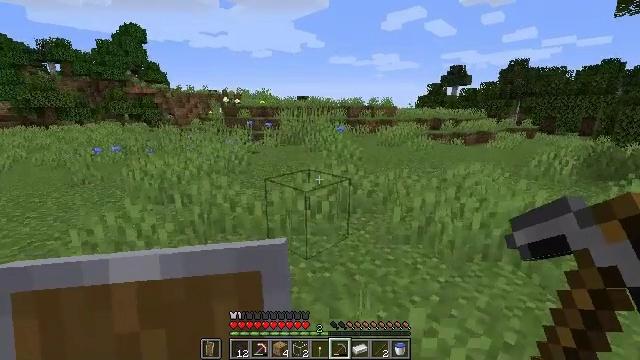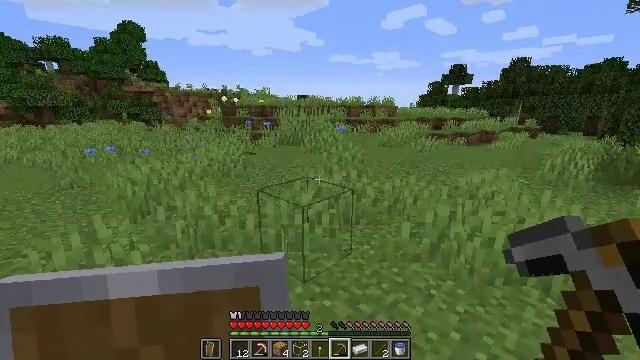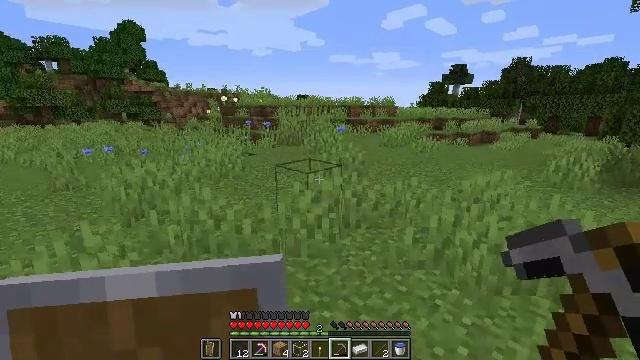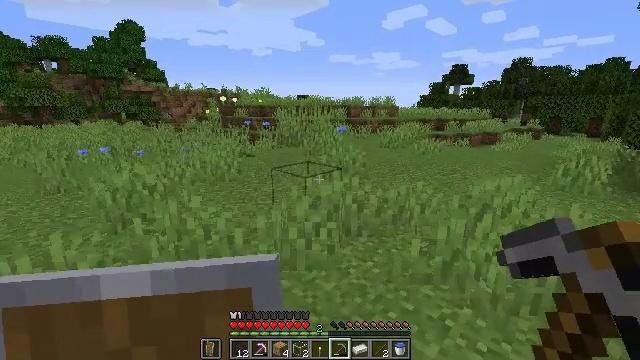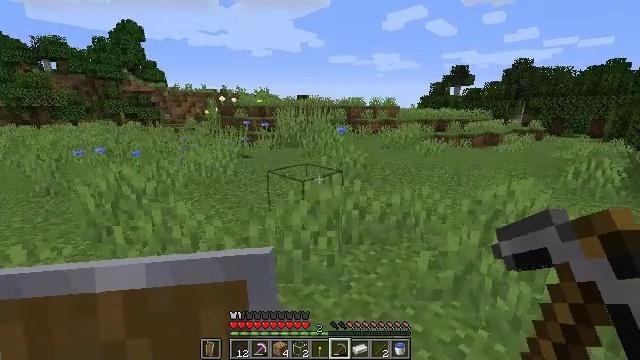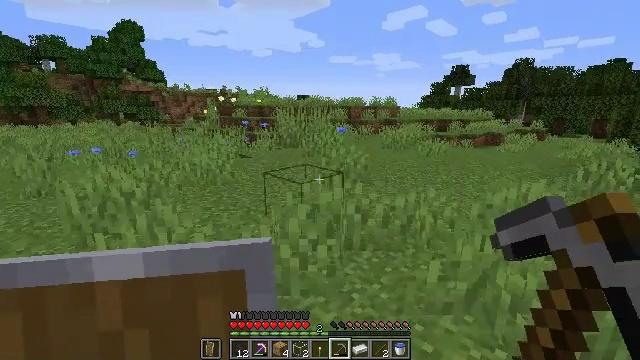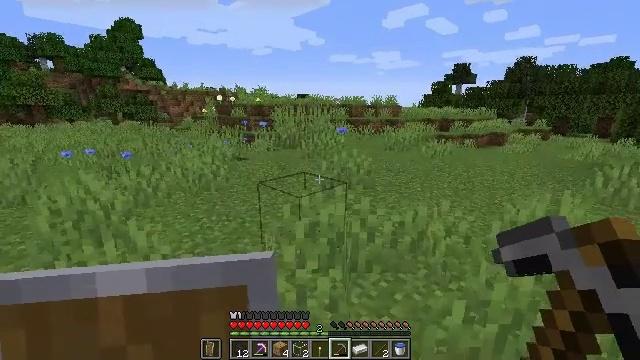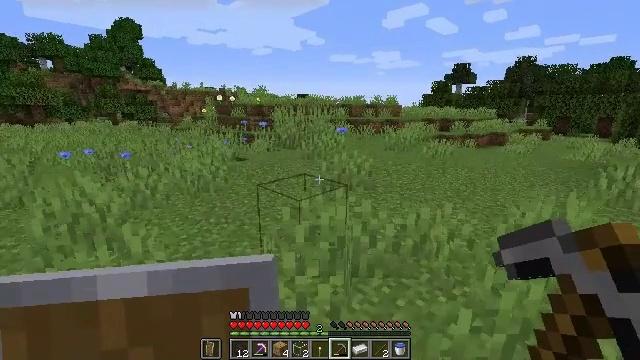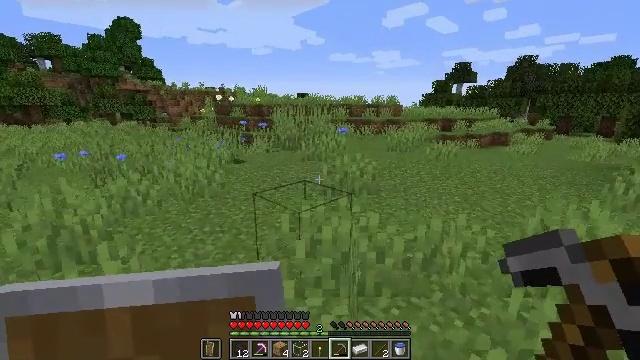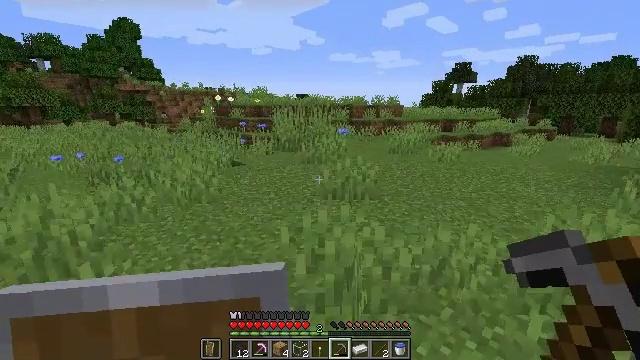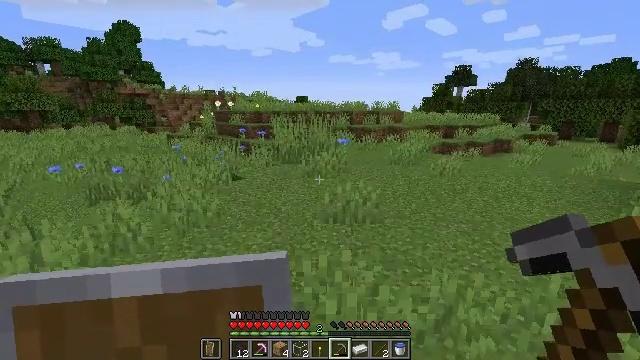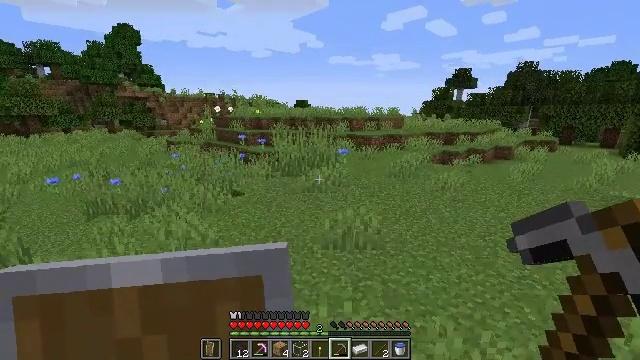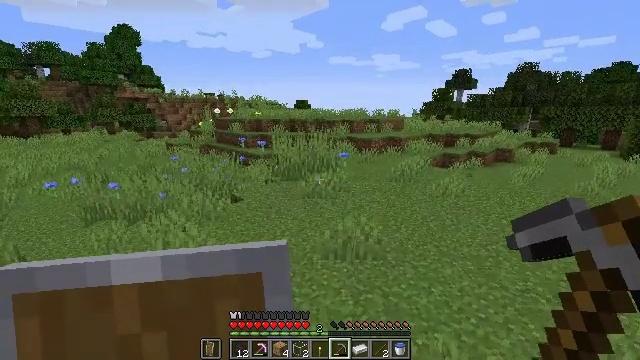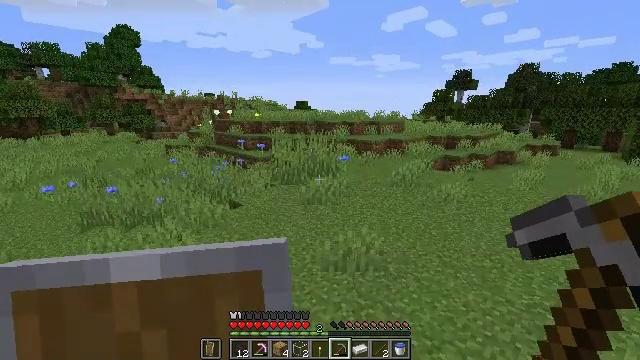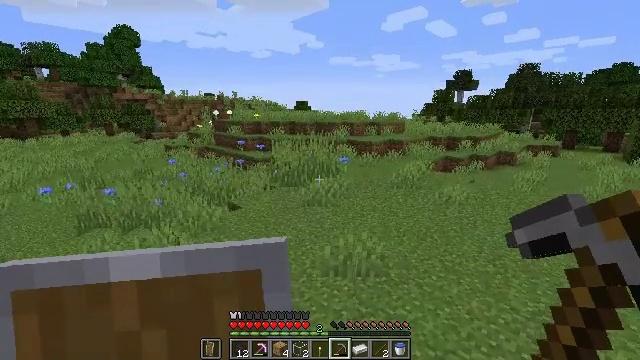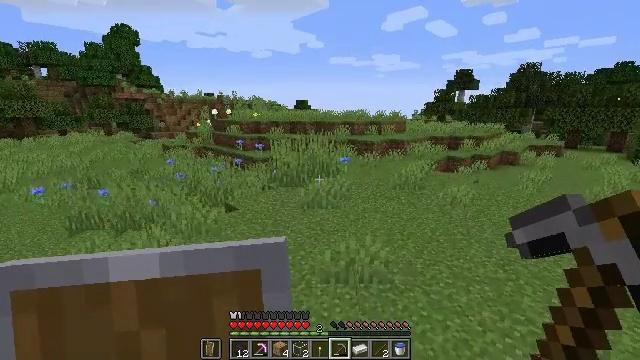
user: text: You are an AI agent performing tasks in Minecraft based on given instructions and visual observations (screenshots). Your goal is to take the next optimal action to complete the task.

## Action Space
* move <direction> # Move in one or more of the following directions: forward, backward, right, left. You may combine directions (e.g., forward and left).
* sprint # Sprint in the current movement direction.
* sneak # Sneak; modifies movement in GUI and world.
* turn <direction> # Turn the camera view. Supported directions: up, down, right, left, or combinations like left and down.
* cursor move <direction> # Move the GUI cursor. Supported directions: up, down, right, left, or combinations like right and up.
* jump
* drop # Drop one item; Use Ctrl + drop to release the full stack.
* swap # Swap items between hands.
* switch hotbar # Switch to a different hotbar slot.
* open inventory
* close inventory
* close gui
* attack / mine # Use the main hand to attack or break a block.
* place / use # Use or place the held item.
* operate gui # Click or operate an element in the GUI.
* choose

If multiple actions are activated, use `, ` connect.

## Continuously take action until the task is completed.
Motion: motion action
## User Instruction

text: Mine the kelp plant underwater.
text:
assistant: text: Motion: move forward
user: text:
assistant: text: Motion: move forward
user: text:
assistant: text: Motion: move forward
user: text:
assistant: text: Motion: move forward
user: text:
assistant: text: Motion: move forward
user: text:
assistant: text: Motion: move forward
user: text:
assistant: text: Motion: move forward
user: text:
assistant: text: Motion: move forward
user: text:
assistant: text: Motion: move forward, jump
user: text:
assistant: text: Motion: move forward, jump
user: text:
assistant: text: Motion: move forward, jump
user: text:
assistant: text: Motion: move forward, jump
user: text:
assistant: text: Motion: move forward, jump
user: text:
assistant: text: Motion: move forward, jump
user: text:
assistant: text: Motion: move forward, jump
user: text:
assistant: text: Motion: move forward, jump
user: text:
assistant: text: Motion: move forward, jump
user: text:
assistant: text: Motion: move forward, jump
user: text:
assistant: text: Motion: move forward, jump
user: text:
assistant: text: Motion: move forward, jump
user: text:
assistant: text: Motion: move forward, jump
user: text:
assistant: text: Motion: move forward, jump
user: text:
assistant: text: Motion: move forward, jump
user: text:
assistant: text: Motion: move forward, jump
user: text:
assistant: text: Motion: move forward, jump
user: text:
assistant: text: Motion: move forward, jump
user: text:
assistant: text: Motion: move forward, jump
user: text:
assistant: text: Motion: move forward, jump
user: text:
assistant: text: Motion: move forward, jump
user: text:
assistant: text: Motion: move forward, jump